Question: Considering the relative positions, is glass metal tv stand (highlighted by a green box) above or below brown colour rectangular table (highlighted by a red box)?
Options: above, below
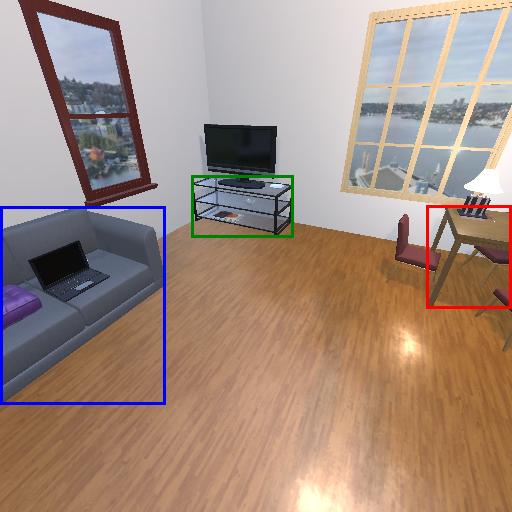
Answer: above